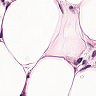
Metastatic tissue present: yes